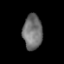
Tissue: lung
Cell type: Endothelial cells
Senescence score: 0.6002
Nuclear area (px): 664
Mean DAPI intensity: 113.065